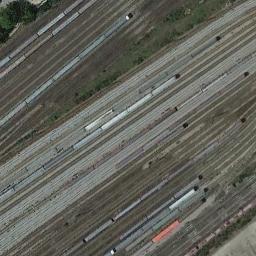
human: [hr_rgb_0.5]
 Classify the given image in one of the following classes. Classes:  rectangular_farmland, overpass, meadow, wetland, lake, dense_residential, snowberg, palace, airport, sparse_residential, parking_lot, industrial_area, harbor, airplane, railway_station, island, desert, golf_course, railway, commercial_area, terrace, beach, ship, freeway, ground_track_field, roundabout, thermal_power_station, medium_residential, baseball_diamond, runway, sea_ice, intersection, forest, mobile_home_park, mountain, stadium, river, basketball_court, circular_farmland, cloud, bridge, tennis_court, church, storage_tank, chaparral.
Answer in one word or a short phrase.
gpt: railway